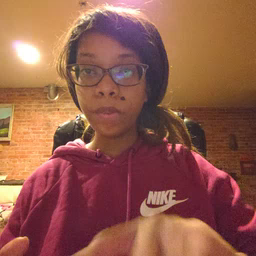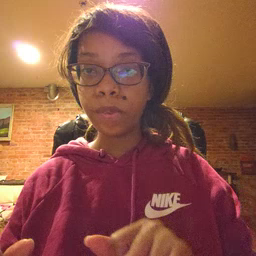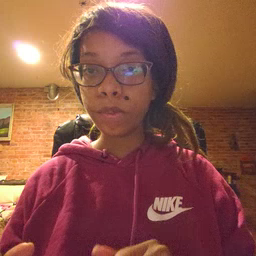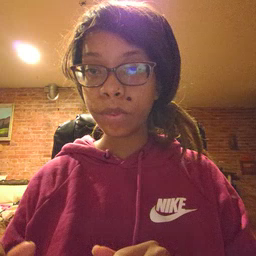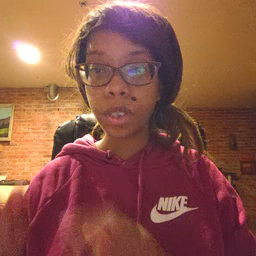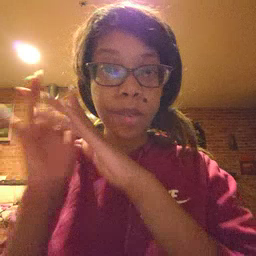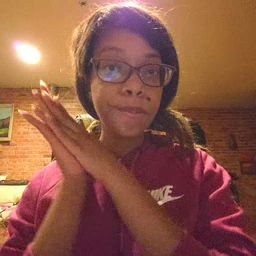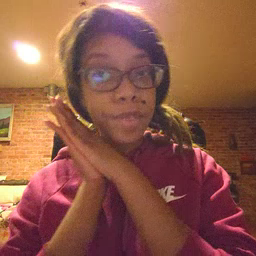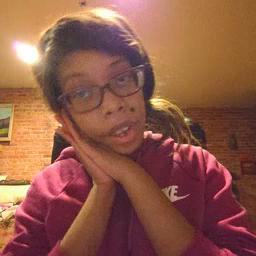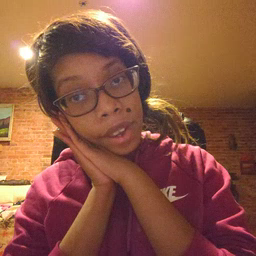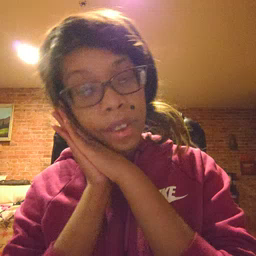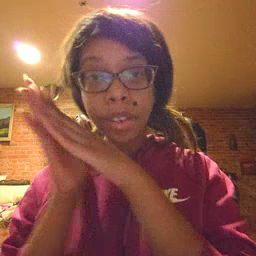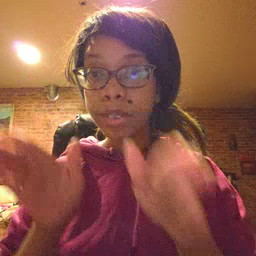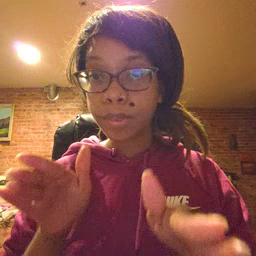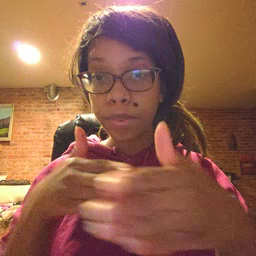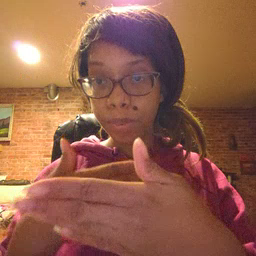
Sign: bedroom